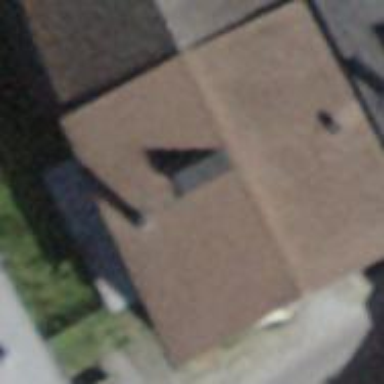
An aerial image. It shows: Building with gabled roof oriented across.